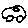
Label: car